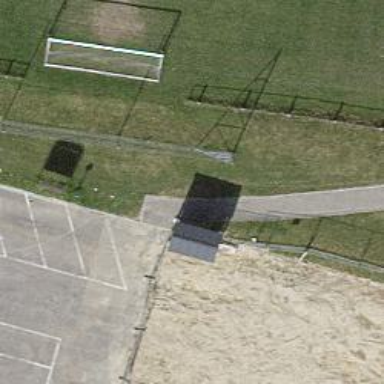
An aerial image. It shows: Fence with chain link type.